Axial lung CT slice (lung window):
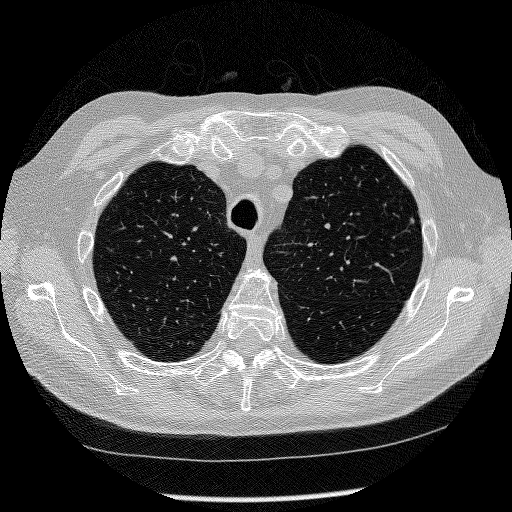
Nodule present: no